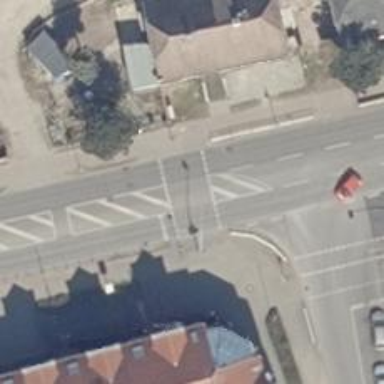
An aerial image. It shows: Crossing with traffic signals.